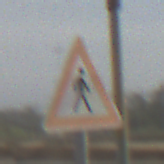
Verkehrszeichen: FussgaengerLinks
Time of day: MorningAfternoon
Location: Outdoor (Suburban)
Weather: PartlyCloudy
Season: NotSpecified
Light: Natural